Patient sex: M
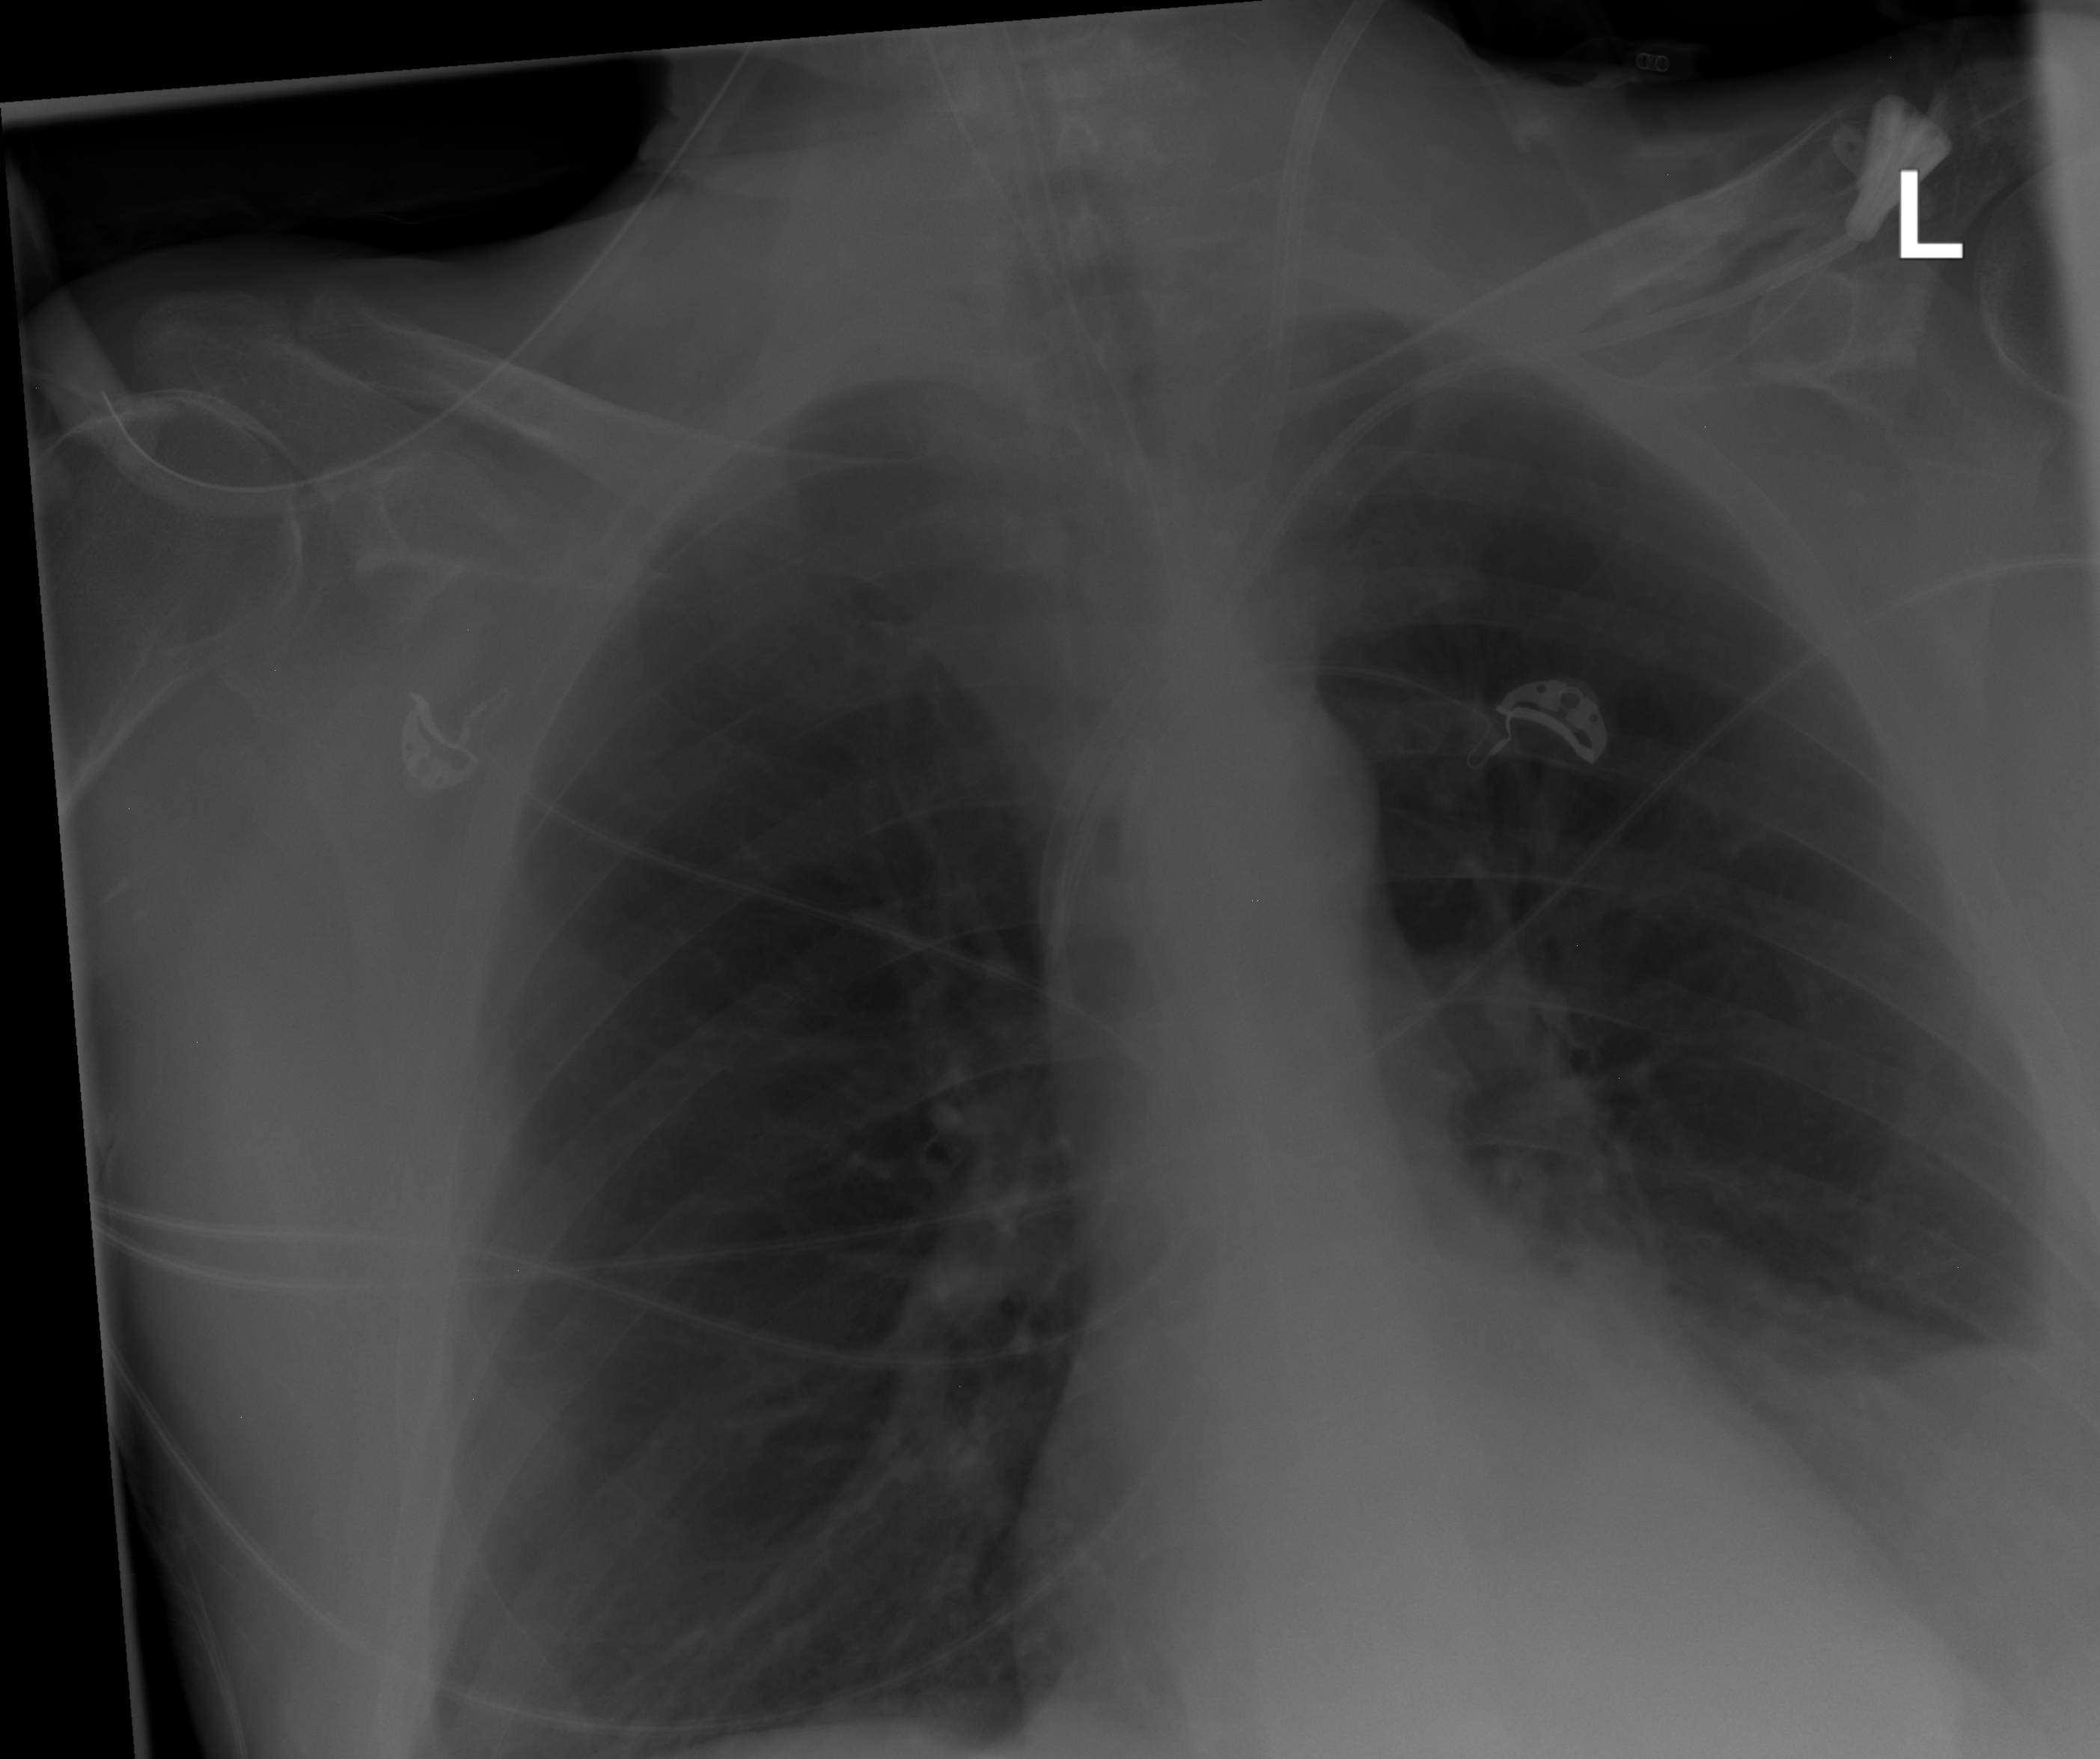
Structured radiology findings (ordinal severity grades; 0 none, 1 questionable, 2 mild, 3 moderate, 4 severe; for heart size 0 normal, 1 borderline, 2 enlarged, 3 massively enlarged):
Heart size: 0
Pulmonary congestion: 0
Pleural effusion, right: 0
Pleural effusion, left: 0
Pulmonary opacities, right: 0
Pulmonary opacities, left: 0
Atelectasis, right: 0
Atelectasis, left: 2